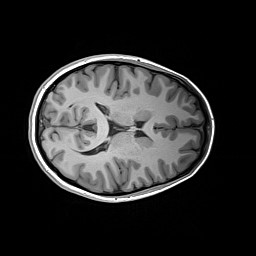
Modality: T1w
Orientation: axial
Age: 25
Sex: female
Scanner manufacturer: siemens
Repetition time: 2.2 s
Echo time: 0.00244 s